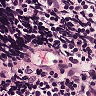
Metastatic tissue present: no